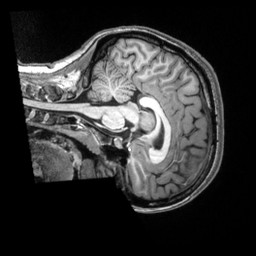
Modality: T1w
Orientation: sagittal